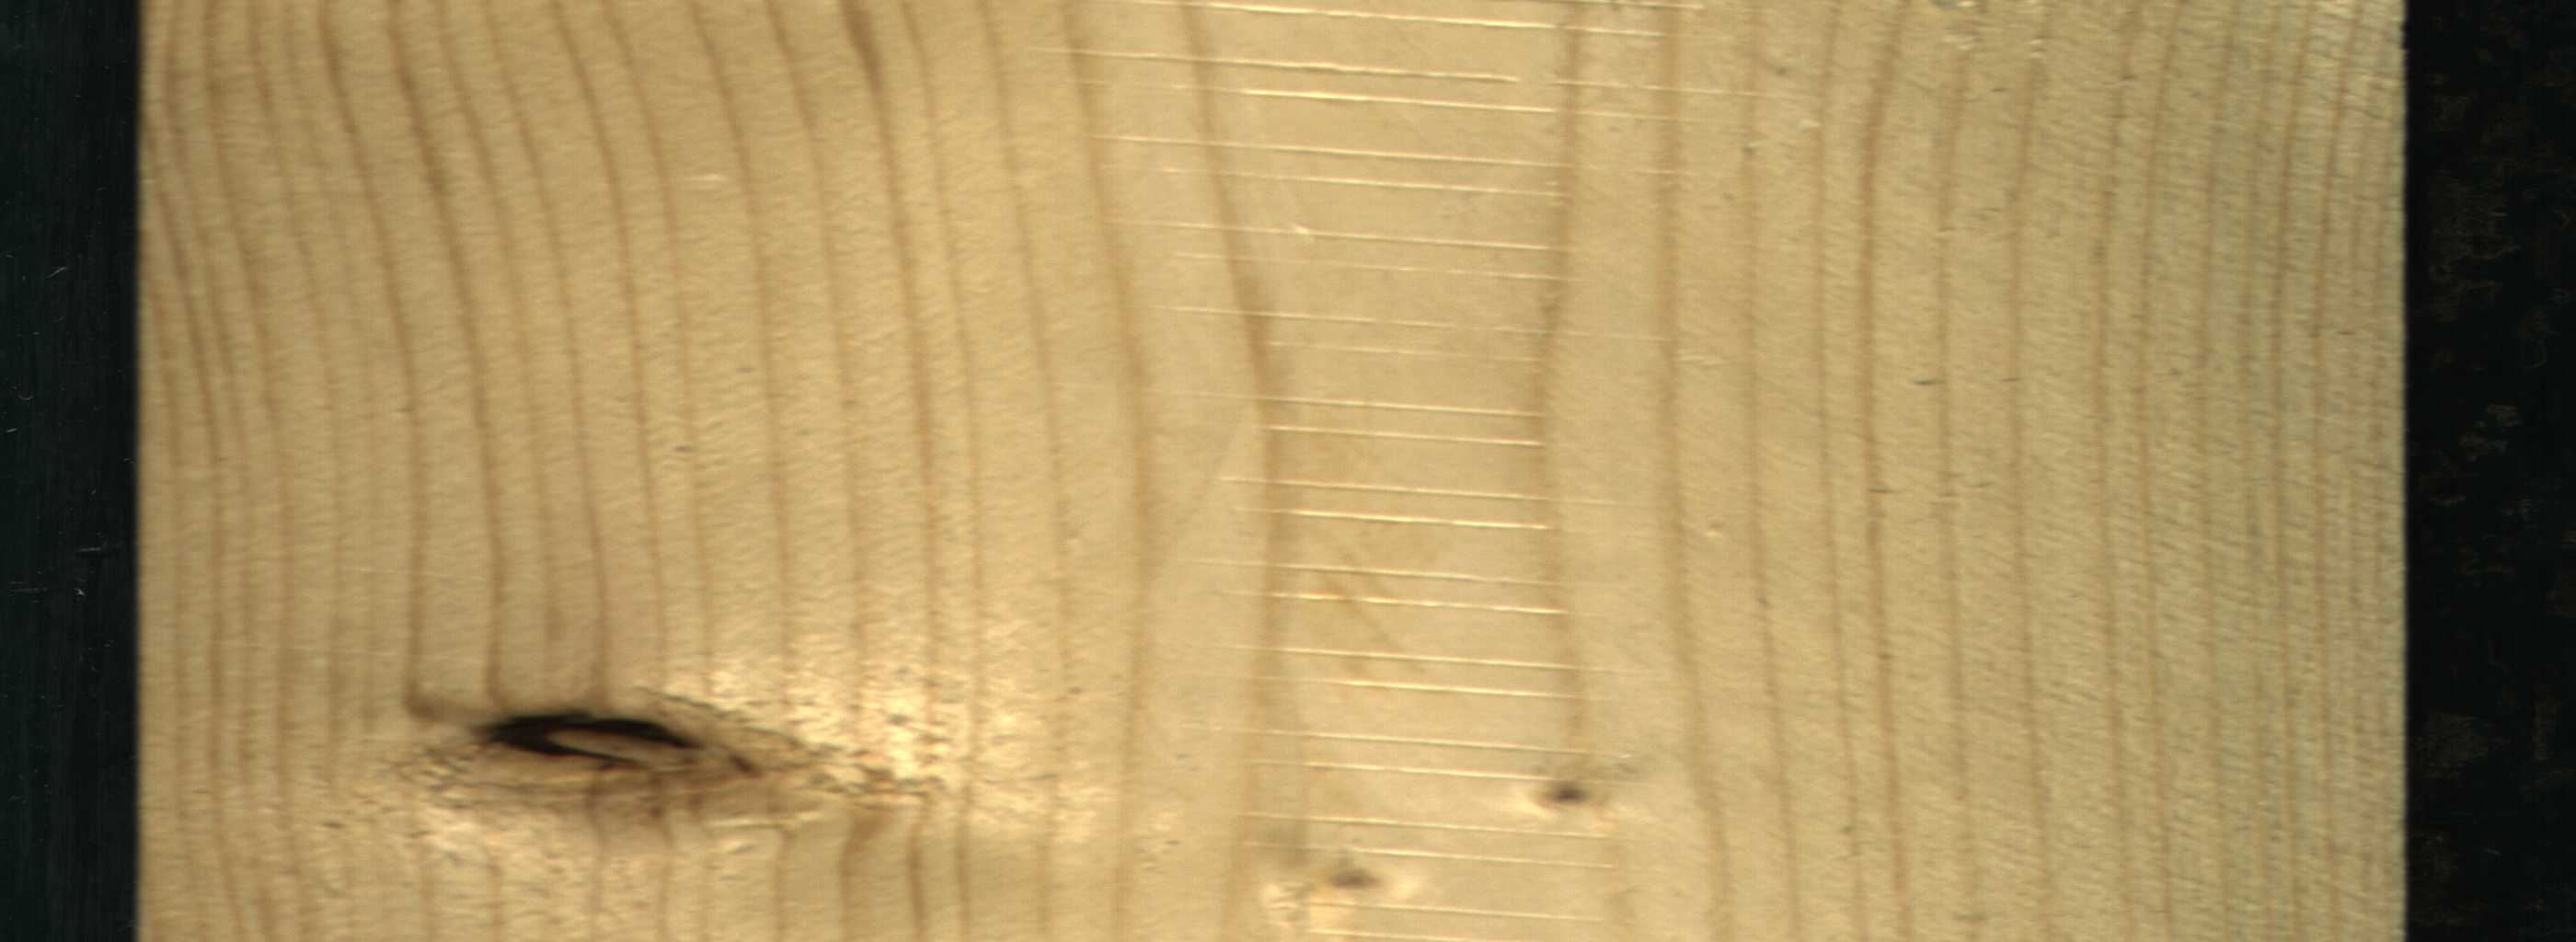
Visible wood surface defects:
Dead_Knot
Live_Knot